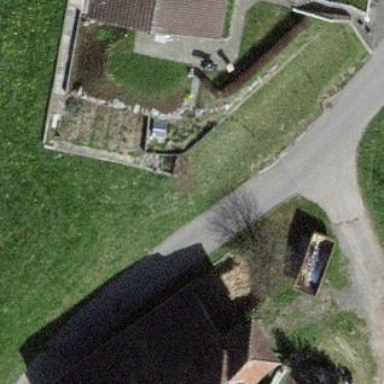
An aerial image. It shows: Farmyard area.